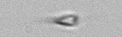
Label: Calciopappus